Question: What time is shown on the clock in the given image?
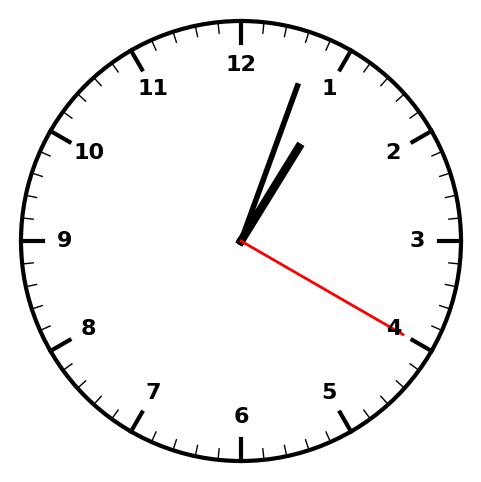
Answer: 01:03:20